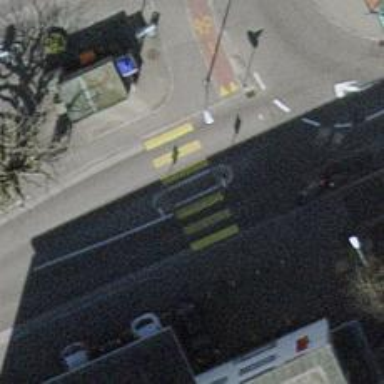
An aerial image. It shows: Marked crossing with zebra crossing island.